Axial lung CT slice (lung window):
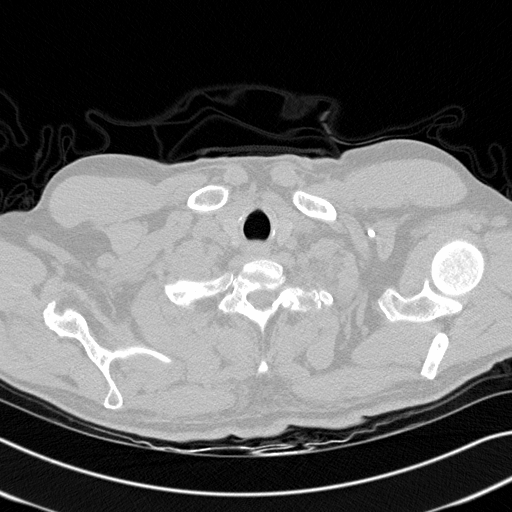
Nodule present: no